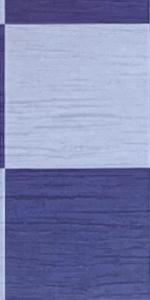
Label: Empty